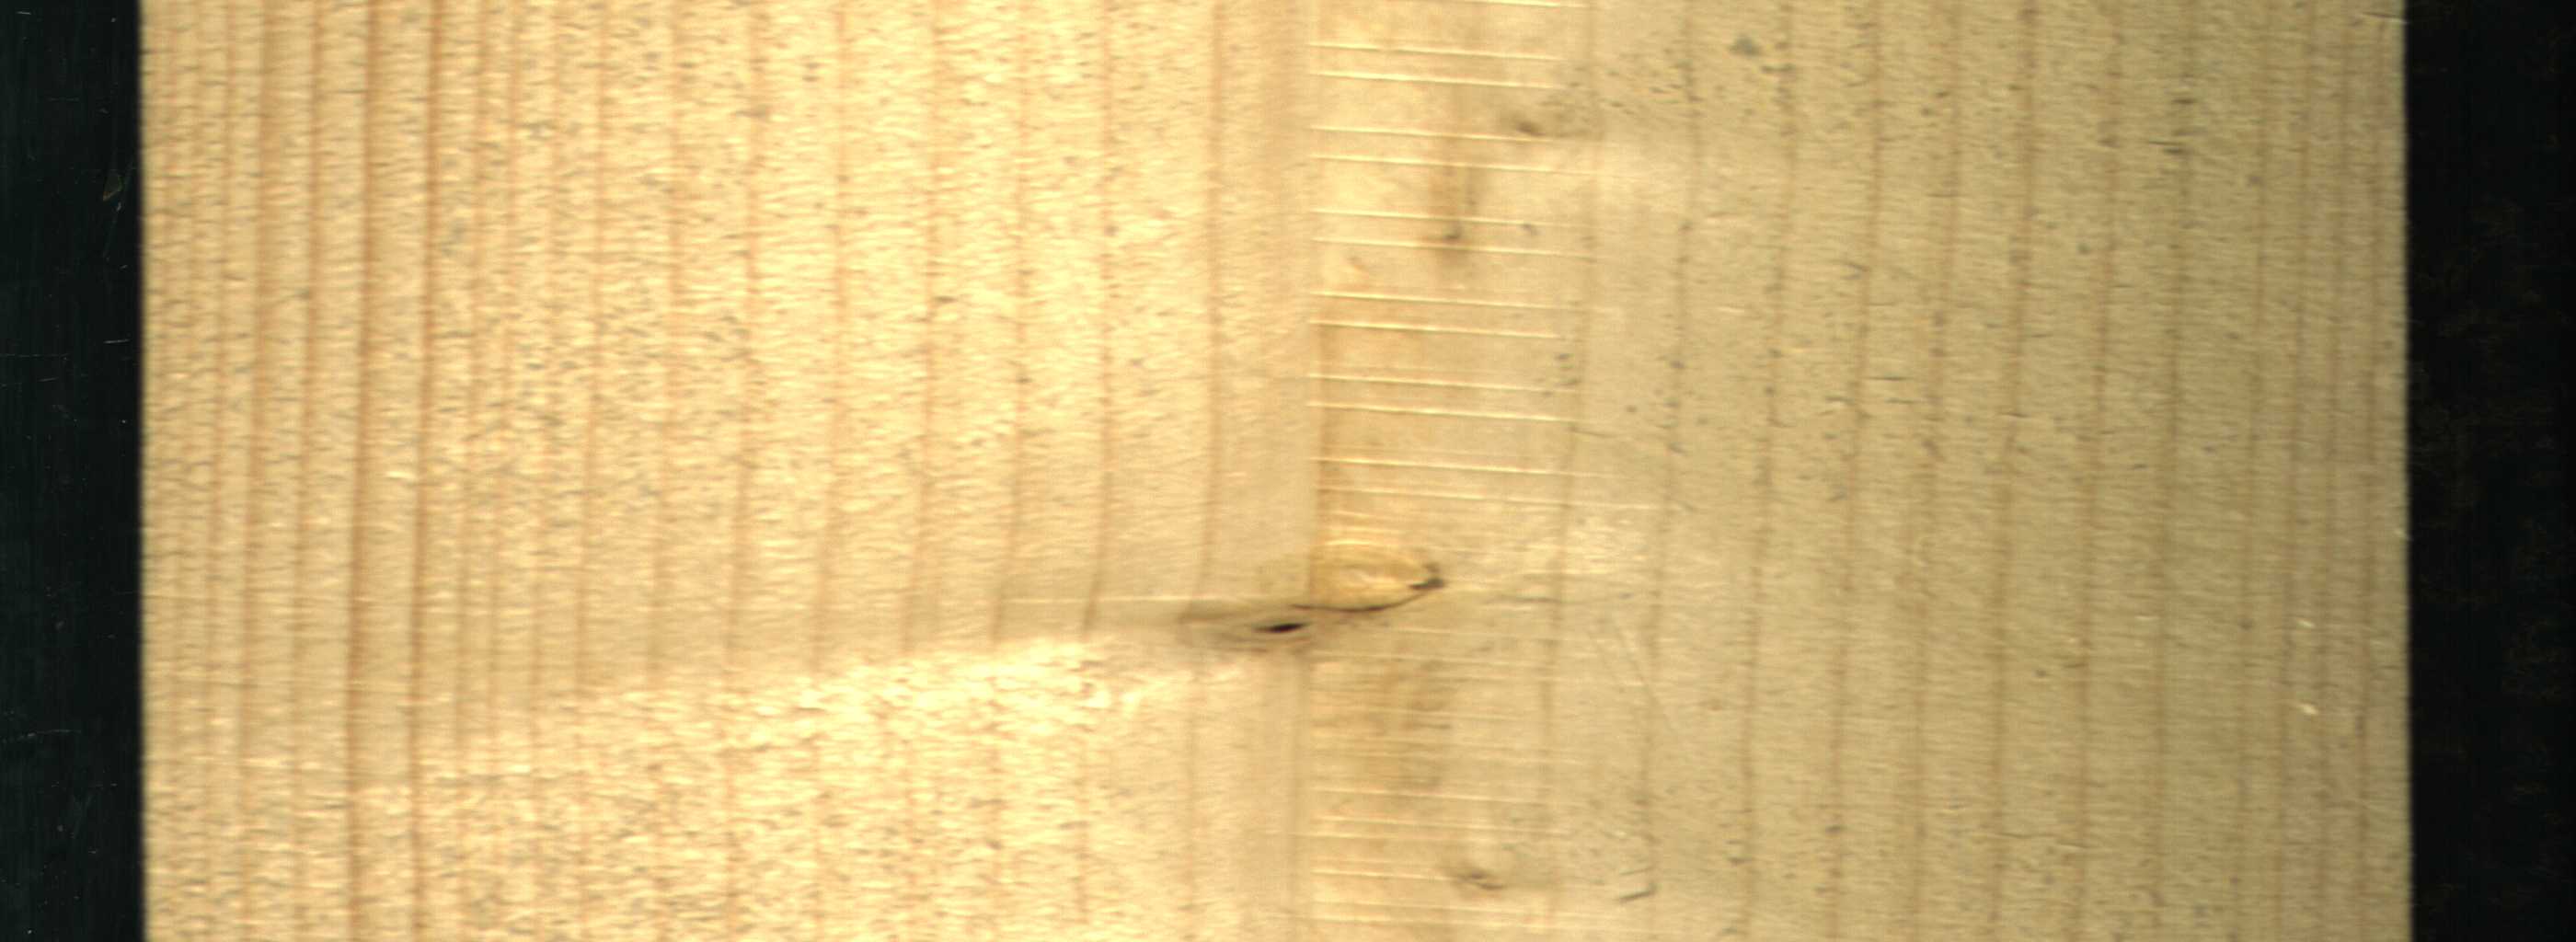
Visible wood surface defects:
Dead_Knot